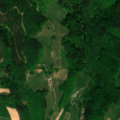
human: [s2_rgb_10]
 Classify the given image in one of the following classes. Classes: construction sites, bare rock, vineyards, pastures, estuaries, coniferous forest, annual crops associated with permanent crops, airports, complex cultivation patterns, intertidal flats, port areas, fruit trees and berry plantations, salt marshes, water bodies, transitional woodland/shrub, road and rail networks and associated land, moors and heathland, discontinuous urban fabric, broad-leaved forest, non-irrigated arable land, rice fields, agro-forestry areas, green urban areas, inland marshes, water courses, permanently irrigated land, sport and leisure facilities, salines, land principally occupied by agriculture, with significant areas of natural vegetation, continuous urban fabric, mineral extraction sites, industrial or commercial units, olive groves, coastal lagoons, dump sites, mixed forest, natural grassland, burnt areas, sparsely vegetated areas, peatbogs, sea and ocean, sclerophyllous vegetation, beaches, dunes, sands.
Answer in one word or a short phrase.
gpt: non-irrigated arable land, pastures, complex cultivation patterns, mixed forest